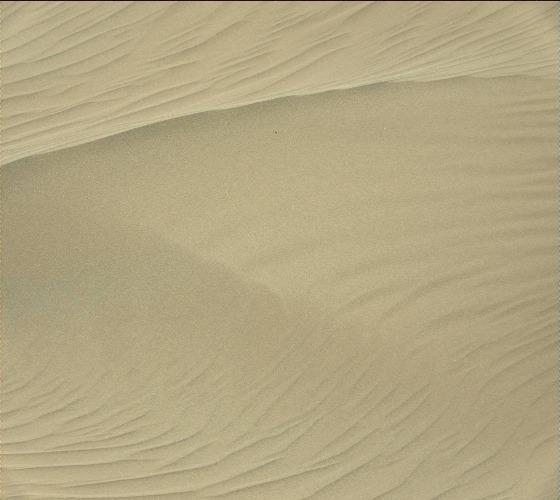
Terrain classes present: Gravel / Sand / Soil